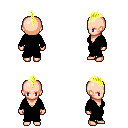
a pixel art fantasy rpg character, female body template, human, light skin, black robe, magenta pants, gold mohawk hairstyle, four views (front, back, left, right), 2x2 character sprite sheet, small pixel art, hard edges, no anti-aliasing